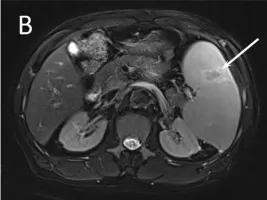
Fat-suppressed T2-weighted.
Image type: radiology (mri)